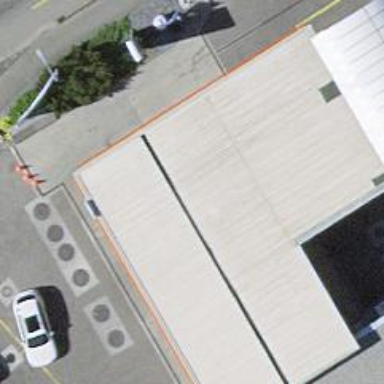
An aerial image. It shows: Fuel station.